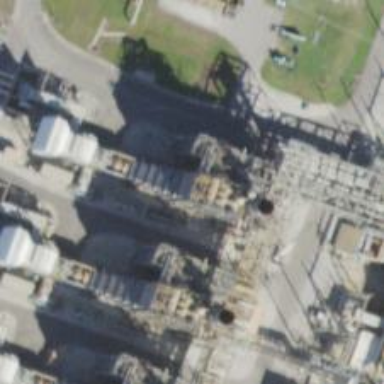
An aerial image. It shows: Gas turbine power generator.